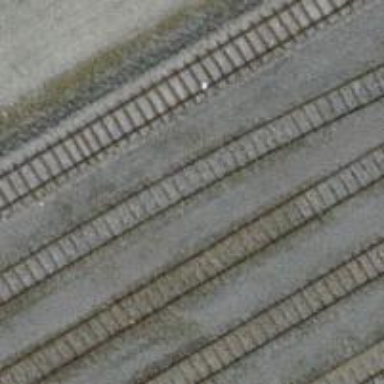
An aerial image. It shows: Single-track spur railway line.